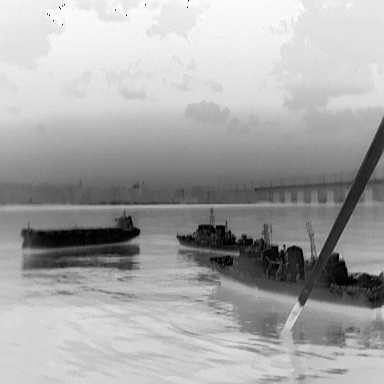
There is a liner in the infrared image.